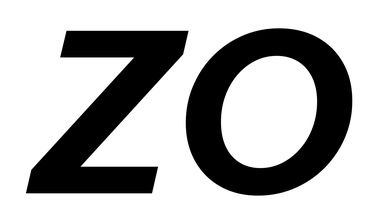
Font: InstrumentSans-Italic_Bold_Italic